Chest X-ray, PA view. Patient: 70 years old, sex M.
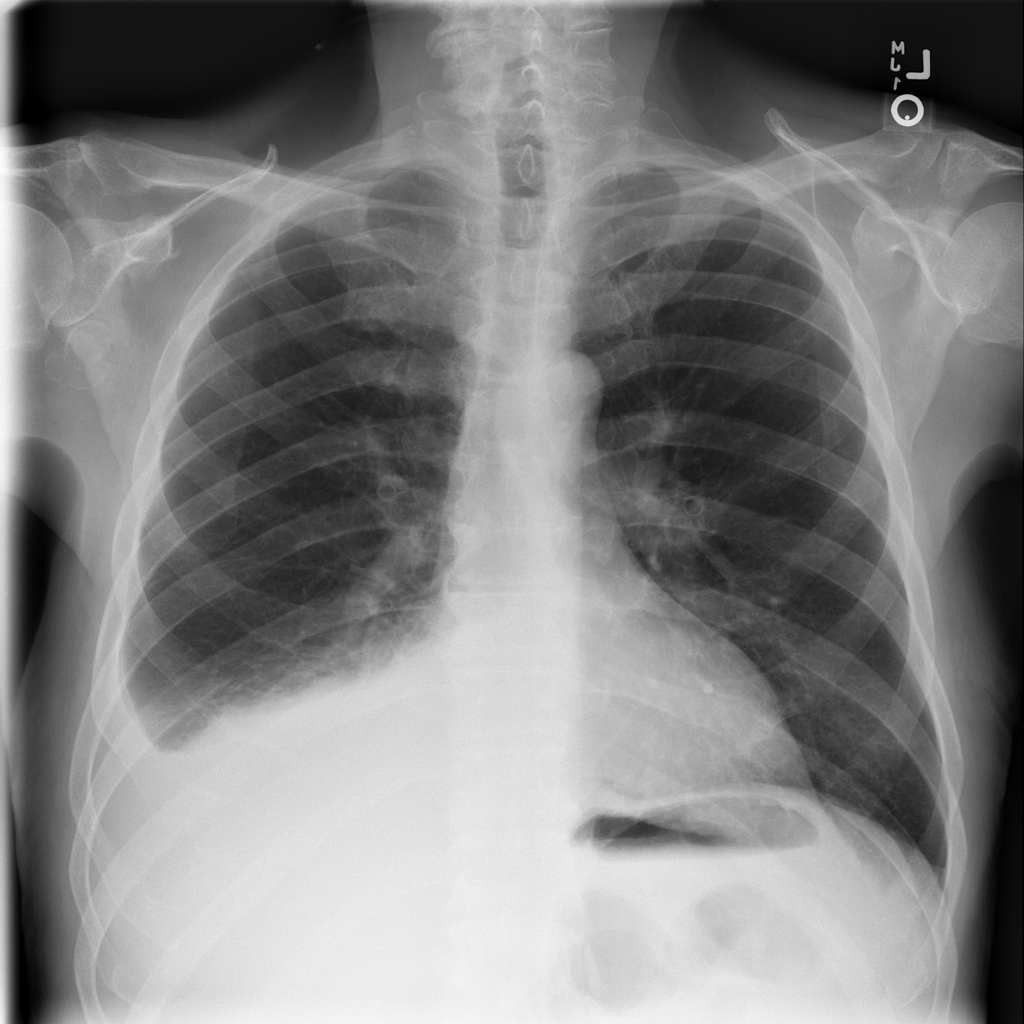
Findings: Effusion